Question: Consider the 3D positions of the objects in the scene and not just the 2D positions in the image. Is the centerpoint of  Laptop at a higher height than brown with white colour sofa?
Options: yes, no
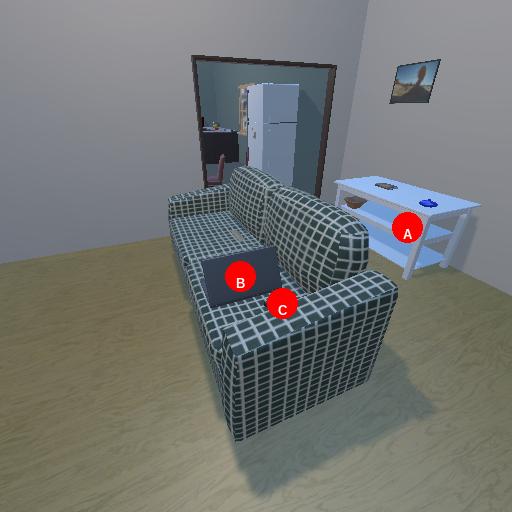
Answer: yes